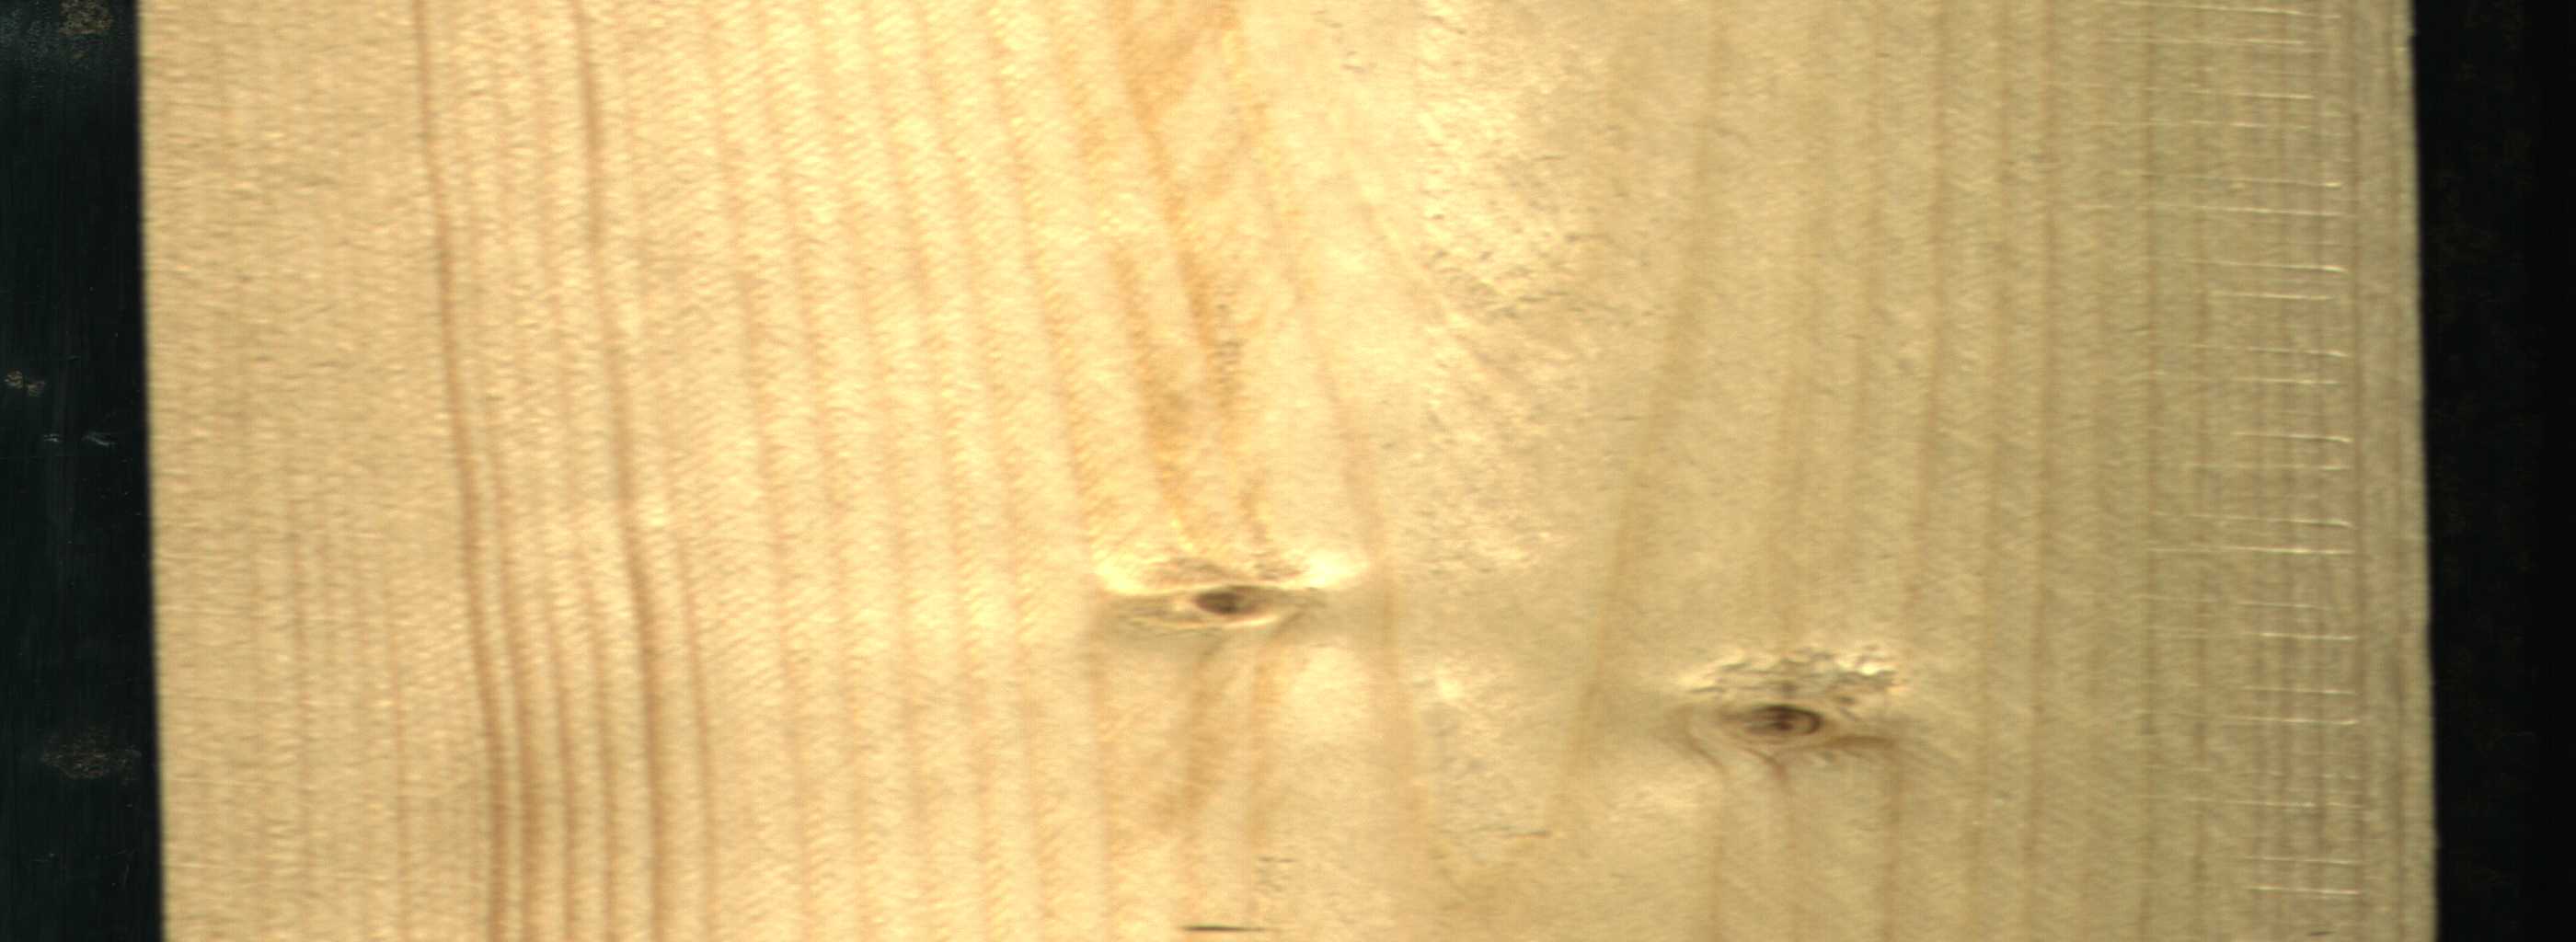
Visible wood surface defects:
Live_Knot
Live_Knot